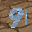
Label: 9